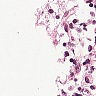
Metastatic tissue present: no